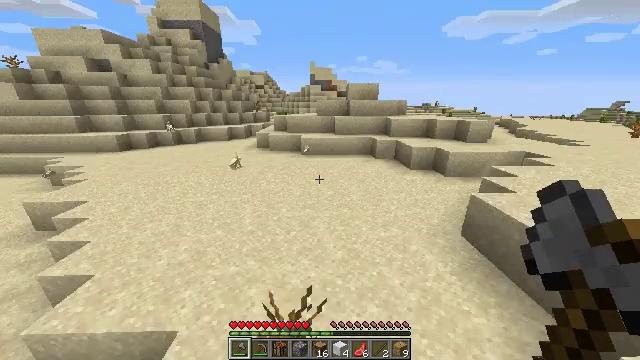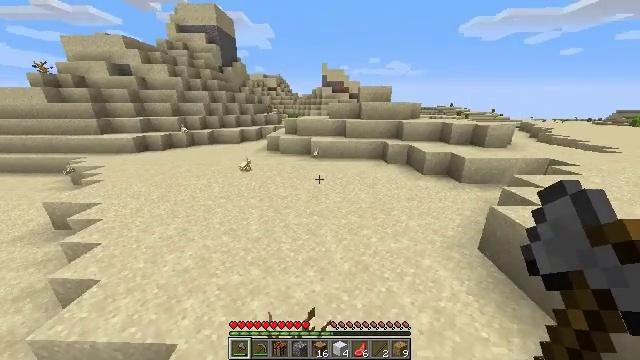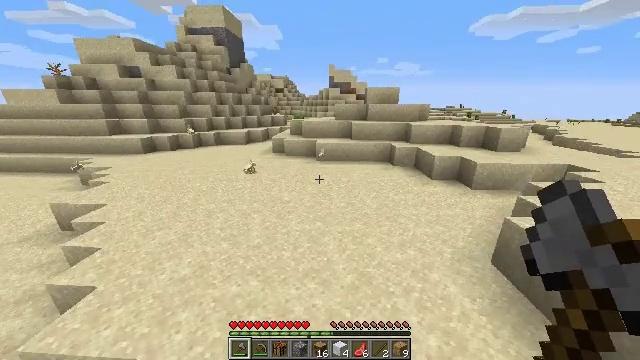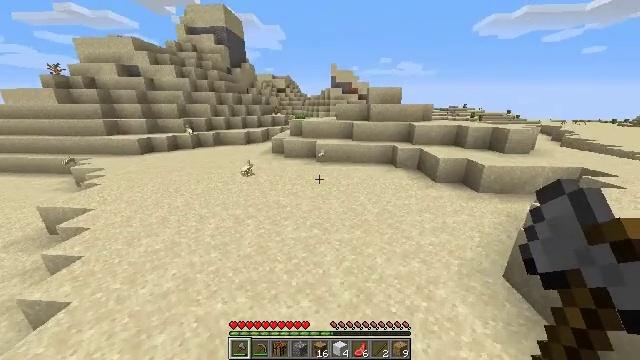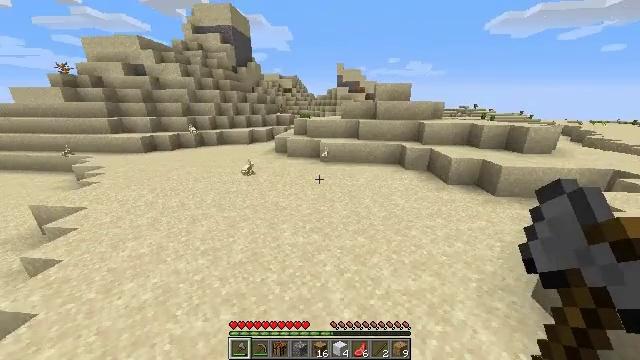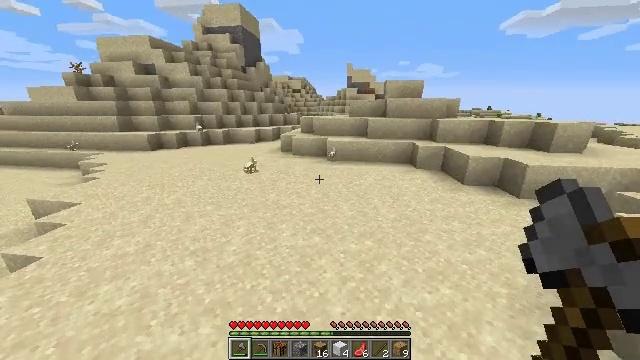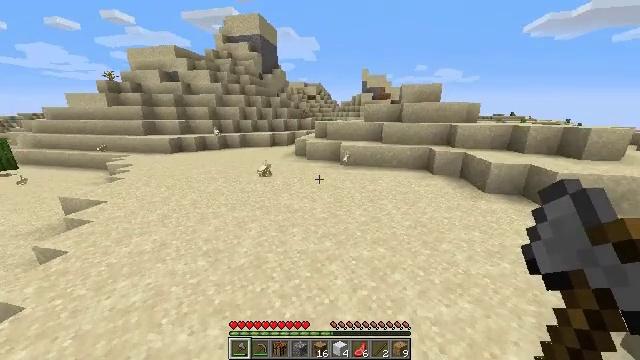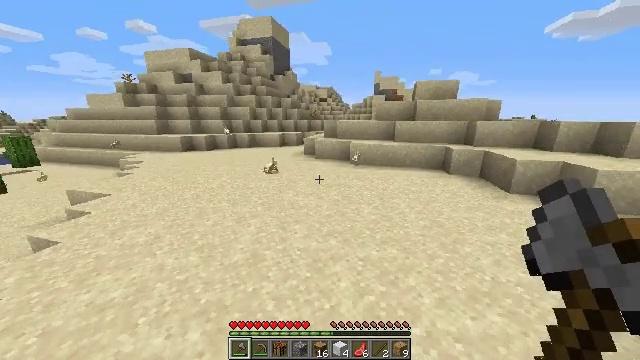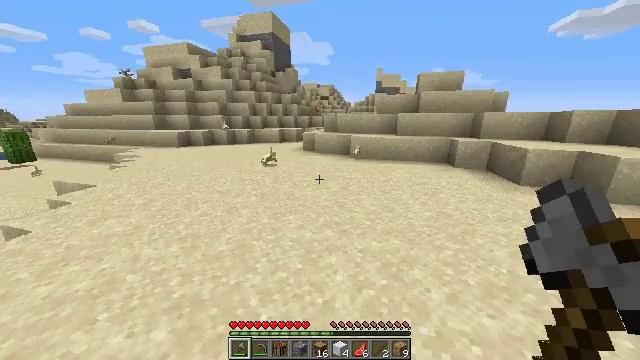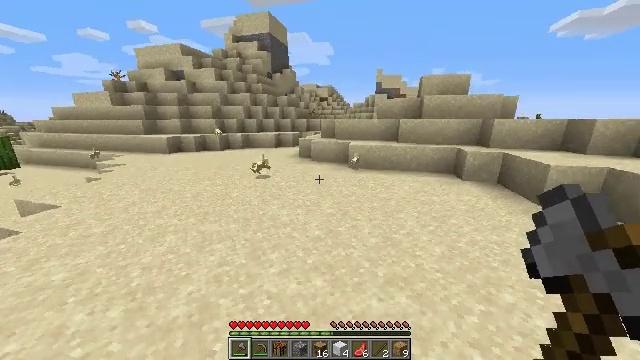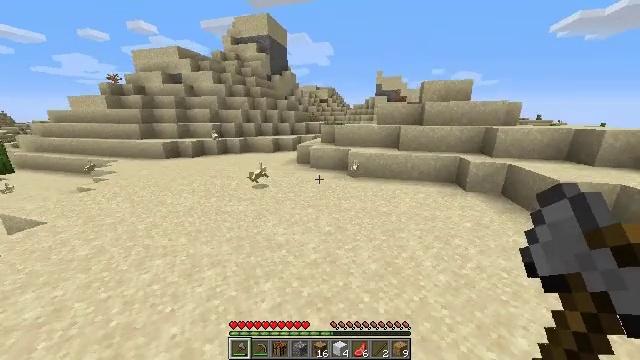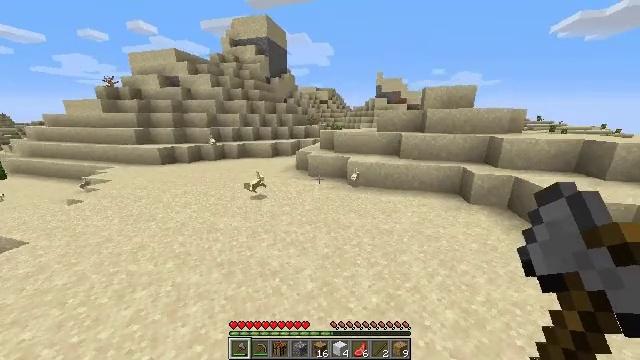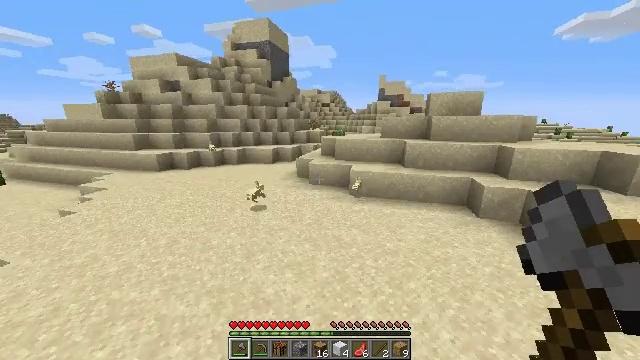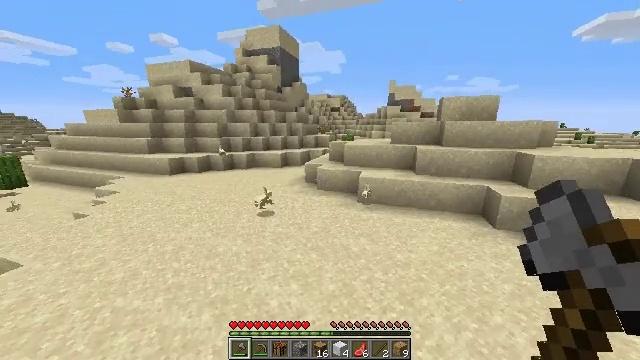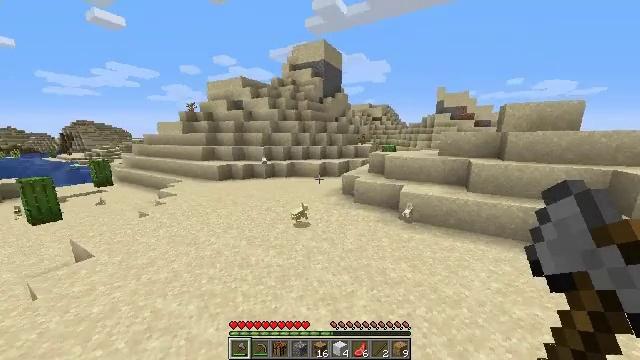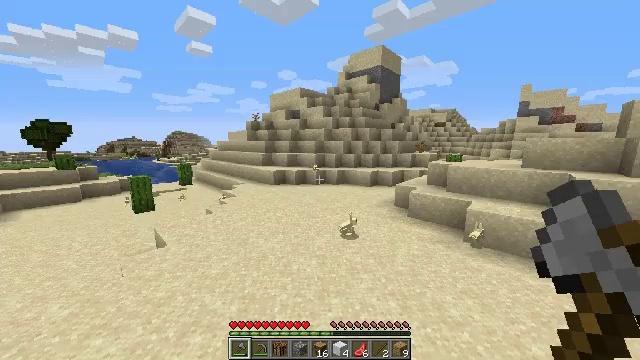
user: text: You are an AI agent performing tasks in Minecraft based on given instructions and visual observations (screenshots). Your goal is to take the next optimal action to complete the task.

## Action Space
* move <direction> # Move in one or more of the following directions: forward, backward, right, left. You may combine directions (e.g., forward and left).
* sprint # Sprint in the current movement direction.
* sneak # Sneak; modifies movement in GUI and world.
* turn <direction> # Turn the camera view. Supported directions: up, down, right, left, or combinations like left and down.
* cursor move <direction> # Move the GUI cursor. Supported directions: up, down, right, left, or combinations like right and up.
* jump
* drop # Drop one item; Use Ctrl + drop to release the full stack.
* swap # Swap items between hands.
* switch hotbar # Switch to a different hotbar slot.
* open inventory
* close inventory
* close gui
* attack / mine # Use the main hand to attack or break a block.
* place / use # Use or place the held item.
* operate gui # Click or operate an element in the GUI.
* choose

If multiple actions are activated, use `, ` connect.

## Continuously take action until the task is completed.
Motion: motion action
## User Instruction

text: Hunt a salmon.
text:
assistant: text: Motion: move forward, turn left, jump
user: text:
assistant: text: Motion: move forward, turn left, jump
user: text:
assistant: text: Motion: move forward, jump
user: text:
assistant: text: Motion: move forward, turn left, jump
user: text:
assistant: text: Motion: move forward, turn left, jump
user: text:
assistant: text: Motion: move forward, turn left and up, jump
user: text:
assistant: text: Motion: move forward, turn left and up, jump
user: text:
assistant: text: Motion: move forward, jump
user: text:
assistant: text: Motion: move forward, jump
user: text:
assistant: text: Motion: move forward, jump
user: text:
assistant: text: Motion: move forward, jump
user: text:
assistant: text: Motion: move forward, jump
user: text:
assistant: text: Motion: move forward, turn left and up, jump
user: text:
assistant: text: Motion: move forward, turn left and up, jump
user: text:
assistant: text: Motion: move forward, turn left and up, jump
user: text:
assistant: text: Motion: move forward, turn left, jump
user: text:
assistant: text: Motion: move forward, turn left, jump
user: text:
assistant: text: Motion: move forward, jump
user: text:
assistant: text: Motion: move forward, jump
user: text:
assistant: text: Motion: move forward, jump
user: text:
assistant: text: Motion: move forward, turn left, jump
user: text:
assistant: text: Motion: move forward, turn left, jump
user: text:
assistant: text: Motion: move forward, jump
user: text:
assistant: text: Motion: move forward, jump
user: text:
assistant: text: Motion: move forward, jump
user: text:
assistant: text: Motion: move forward, jump
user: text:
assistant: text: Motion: move forward, jump
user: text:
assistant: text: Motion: move forward, turn left, jump
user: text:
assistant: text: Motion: move forward, turn left, jump
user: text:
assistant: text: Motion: move forward, jump